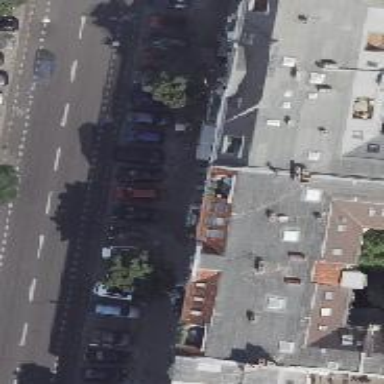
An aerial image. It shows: Restaurant.